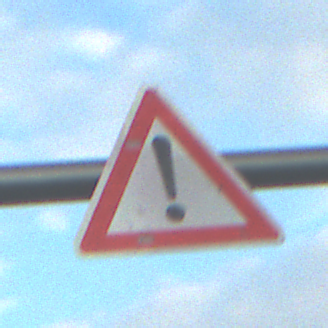
Verkehrszeichen: Gefahrenstelle
Umgebung: Outdoor, RoadRail
Tageszeit: SunriseSunset
Wetter: PartlyCloudy
Licht: Natural
Jahreszeit: NotSpecified
Kontrast: MediumContrast